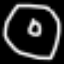
Label: donut